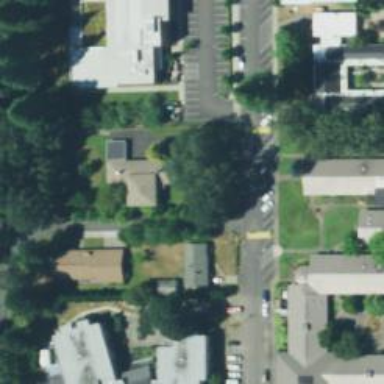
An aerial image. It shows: Unclassified road with sidewalk on the left.